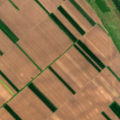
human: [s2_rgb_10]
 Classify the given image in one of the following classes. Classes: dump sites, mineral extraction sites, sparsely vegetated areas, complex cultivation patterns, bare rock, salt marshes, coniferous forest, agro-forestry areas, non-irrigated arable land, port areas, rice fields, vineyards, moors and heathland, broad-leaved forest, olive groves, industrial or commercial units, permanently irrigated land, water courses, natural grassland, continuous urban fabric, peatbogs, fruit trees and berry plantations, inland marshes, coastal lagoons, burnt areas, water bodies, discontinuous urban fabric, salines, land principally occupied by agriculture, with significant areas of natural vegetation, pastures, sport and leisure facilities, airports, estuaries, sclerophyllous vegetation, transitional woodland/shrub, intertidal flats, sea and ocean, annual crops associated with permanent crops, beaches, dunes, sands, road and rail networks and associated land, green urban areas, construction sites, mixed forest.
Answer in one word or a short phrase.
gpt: non-irrigated arable land, pastures